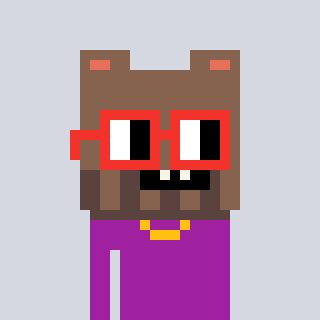
a pixel art character with square red glasses, a bear-shaped head and a magenta-colored body on a cool background